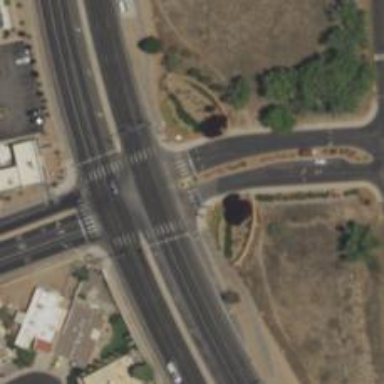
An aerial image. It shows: Marked crossing on the road.